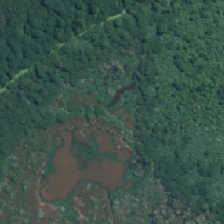
Land cover: herbaceous_freshwater_vege